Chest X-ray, PA view. Patient: 16 years old, sex F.
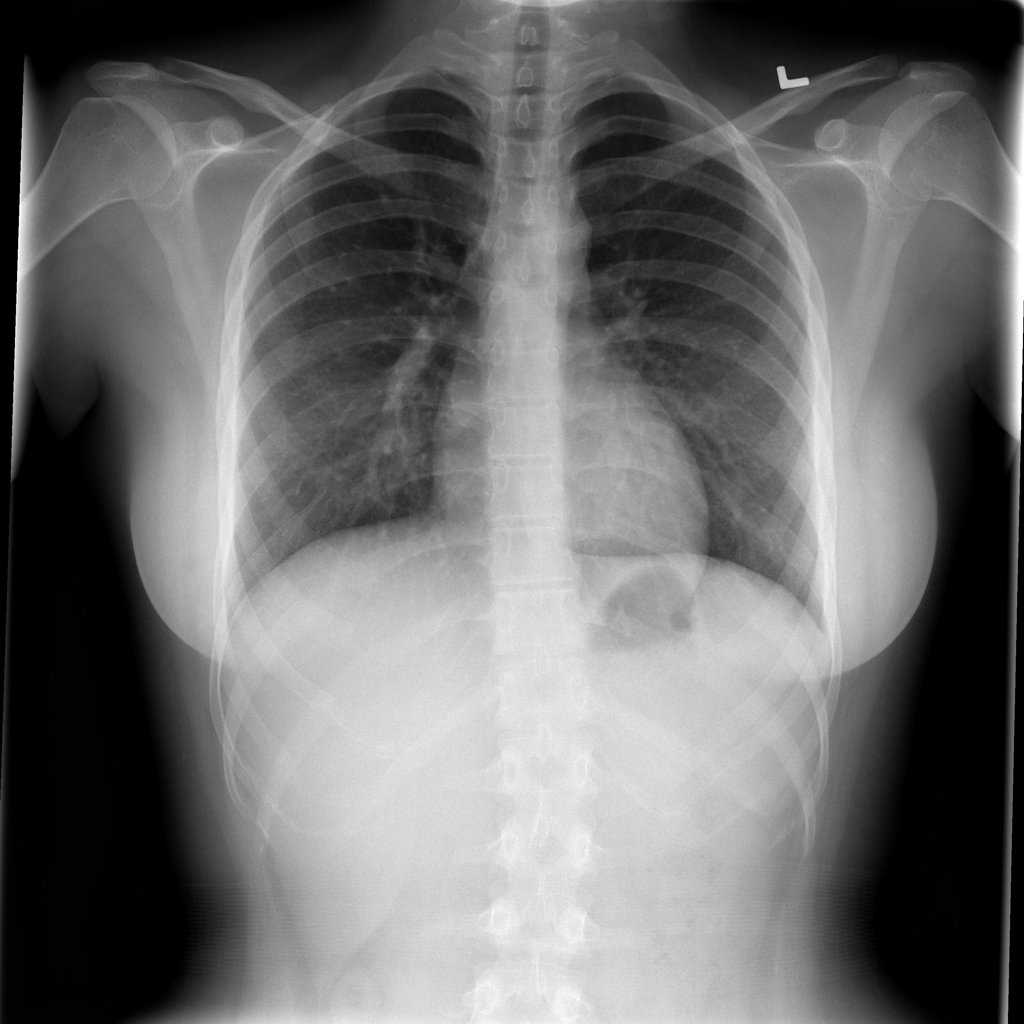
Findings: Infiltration